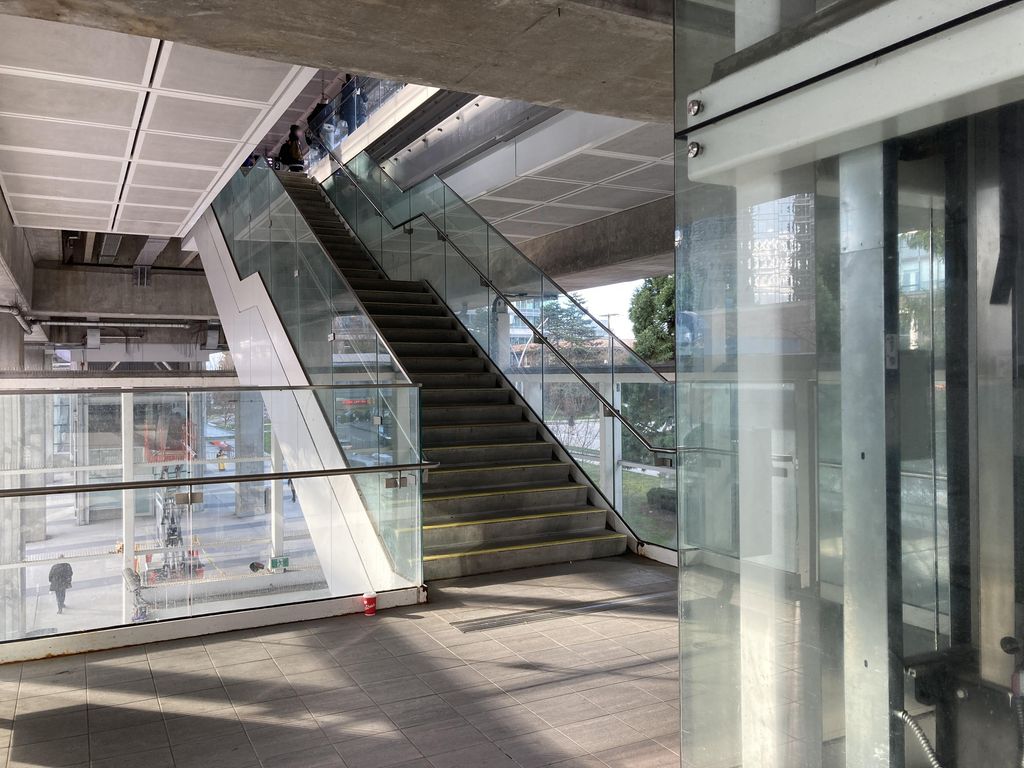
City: vancouver